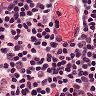
Metastatic tissue present: no